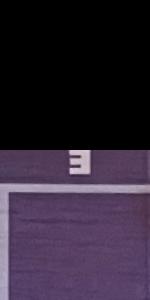
Label: Empty